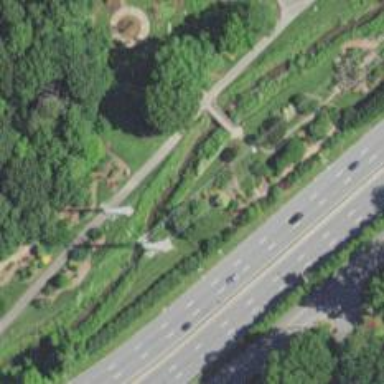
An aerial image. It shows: Path crossing bridge with excellent trail visibility.